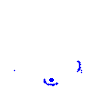
Particle: proton